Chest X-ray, PA view. Patient: 25 years old, sex F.
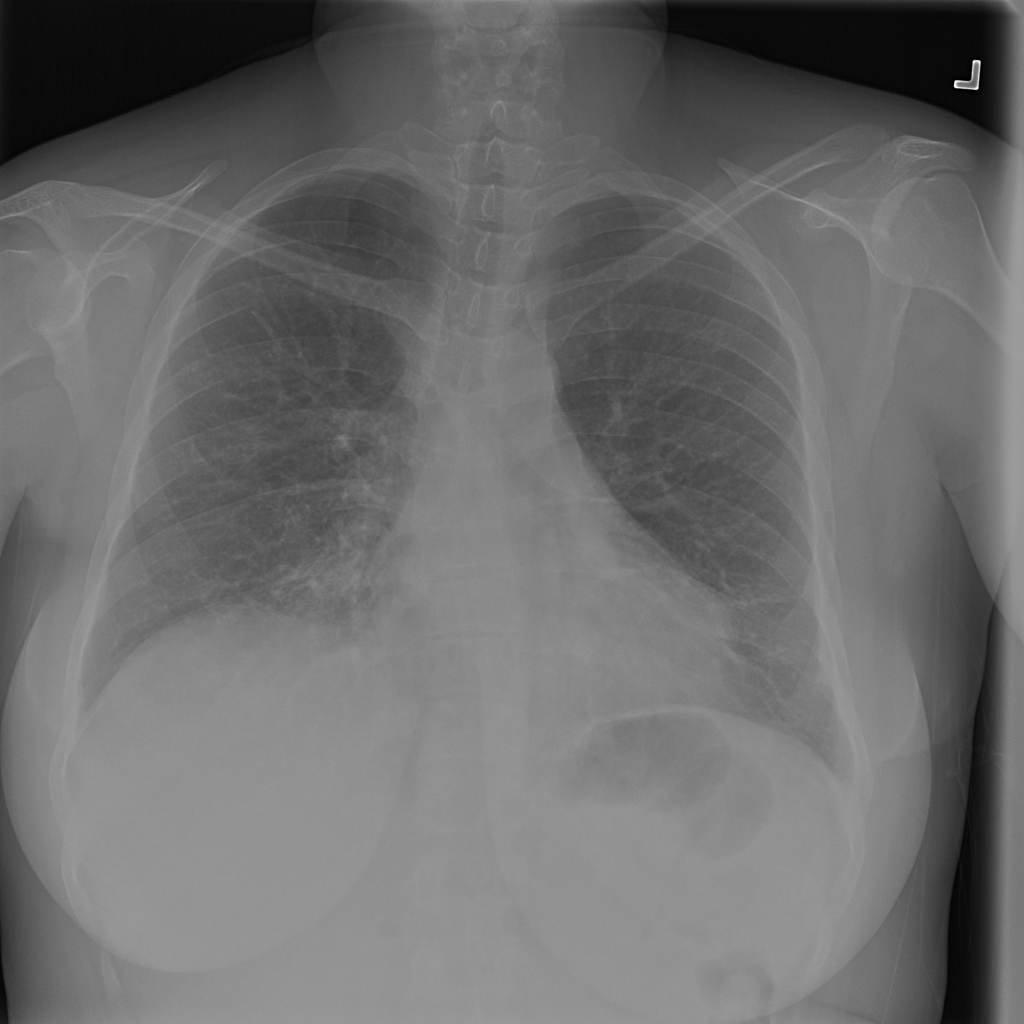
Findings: Atelectasis